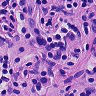
Metastatic tissue present: yes